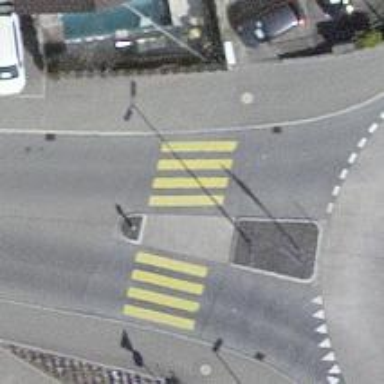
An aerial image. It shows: Marked road crossing with pedestrian island.